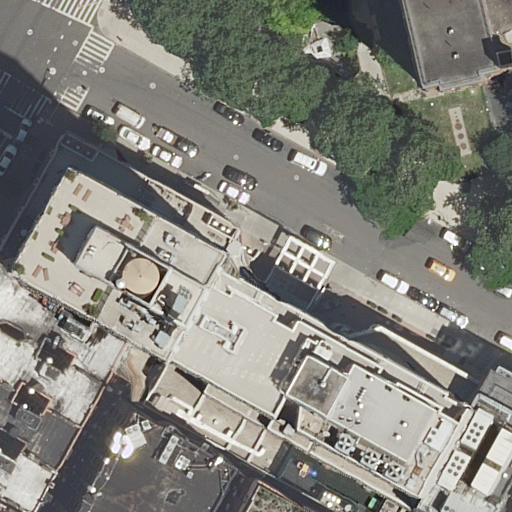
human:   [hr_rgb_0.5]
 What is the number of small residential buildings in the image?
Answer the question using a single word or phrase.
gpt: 5

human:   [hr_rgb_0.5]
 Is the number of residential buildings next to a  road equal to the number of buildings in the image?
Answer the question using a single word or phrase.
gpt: yes

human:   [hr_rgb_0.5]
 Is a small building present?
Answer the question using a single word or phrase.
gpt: yes

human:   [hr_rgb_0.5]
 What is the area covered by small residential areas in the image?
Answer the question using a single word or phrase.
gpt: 28m2

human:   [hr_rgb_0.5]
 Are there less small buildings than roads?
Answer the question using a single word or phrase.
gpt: yes

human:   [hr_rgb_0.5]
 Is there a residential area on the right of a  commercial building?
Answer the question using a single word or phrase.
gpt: no

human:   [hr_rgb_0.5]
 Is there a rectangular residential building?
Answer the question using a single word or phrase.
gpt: yes

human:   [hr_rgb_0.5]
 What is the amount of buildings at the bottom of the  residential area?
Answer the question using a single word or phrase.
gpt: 0

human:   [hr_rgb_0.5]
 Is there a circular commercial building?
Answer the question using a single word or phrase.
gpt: no

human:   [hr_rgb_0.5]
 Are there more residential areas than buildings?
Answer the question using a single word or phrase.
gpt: no

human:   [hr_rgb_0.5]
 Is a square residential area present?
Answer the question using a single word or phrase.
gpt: no

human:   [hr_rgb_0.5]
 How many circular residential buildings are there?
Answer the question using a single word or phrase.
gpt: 0

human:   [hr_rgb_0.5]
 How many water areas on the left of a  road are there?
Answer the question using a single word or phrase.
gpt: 0

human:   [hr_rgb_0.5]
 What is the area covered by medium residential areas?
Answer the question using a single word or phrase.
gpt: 0m2

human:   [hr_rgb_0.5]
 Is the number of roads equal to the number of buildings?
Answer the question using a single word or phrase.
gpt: no

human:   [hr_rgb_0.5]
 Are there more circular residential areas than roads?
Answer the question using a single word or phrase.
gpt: no

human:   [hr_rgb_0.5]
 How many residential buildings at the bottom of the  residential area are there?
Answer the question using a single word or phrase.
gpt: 0

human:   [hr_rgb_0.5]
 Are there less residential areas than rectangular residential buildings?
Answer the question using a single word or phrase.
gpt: yes

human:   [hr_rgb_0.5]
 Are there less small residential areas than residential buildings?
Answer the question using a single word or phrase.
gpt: yes

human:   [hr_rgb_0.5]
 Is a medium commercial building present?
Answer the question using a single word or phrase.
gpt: no

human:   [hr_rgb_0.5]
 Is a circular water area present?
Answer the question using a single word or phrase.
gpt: no

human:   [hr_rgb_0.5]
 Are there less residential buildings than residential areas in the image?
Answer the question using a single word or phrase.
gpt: no

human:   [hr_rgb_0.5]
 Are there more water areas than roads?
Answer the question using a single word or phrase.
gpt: no

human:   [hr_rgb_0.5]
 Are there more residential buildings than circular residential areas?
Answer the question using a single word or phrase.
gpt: yes

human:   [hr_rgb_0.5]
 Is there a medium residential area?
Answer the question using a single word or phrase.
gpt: no

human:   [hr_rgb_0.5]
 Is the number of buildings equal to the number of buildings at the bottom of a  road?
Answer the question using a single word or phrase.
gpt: no

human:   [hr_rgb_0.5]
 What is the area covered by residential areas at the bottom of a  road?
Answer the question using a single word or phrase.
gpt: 28m2

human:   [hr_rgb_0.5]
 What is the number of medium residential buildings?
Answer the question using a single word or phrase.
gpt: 4

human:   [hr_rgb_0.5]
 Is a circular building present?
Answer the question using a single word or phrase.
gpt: no

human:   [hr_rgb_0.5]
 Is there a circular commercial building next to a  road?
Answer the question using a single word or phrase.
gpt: no

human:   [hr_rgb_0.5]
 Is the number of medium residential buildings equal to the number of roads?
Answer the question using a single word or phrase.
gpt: no

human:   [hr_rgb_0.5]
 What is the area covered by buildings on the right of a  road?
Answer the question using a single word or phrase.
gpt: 2361m2

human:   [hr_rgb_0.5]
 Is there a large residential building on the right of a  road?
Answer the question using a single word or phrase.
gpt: yes

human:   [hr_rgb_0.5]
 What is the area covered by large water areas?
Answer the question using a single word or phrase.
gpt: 0m2

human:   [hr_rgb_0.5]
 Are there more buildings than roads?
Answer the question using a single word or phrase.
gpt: no

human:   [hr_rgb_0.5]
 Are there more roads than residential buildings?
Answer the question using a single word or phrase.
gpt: yes